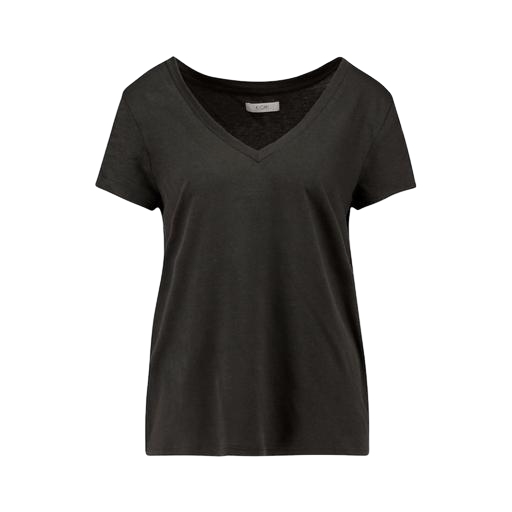
black v-neck t-shirt only macy, deep vee tee, black plus size printed t-shirt only macy, white background